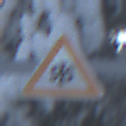
Verkehrszeichen: SchneeOderEisglaette
Umgebung: Outdoor, Nature
Tageszeit: MorningAfternoon
Wetter: Clear
Licht: Natural
Jahreszeit: Winter
Kontrast: LowContrast